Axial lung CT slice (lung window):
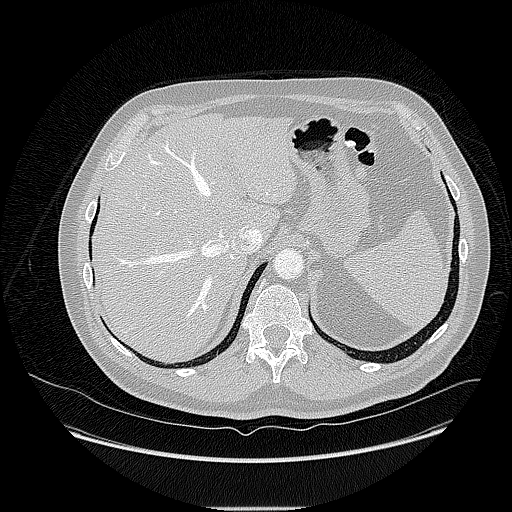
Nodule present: no